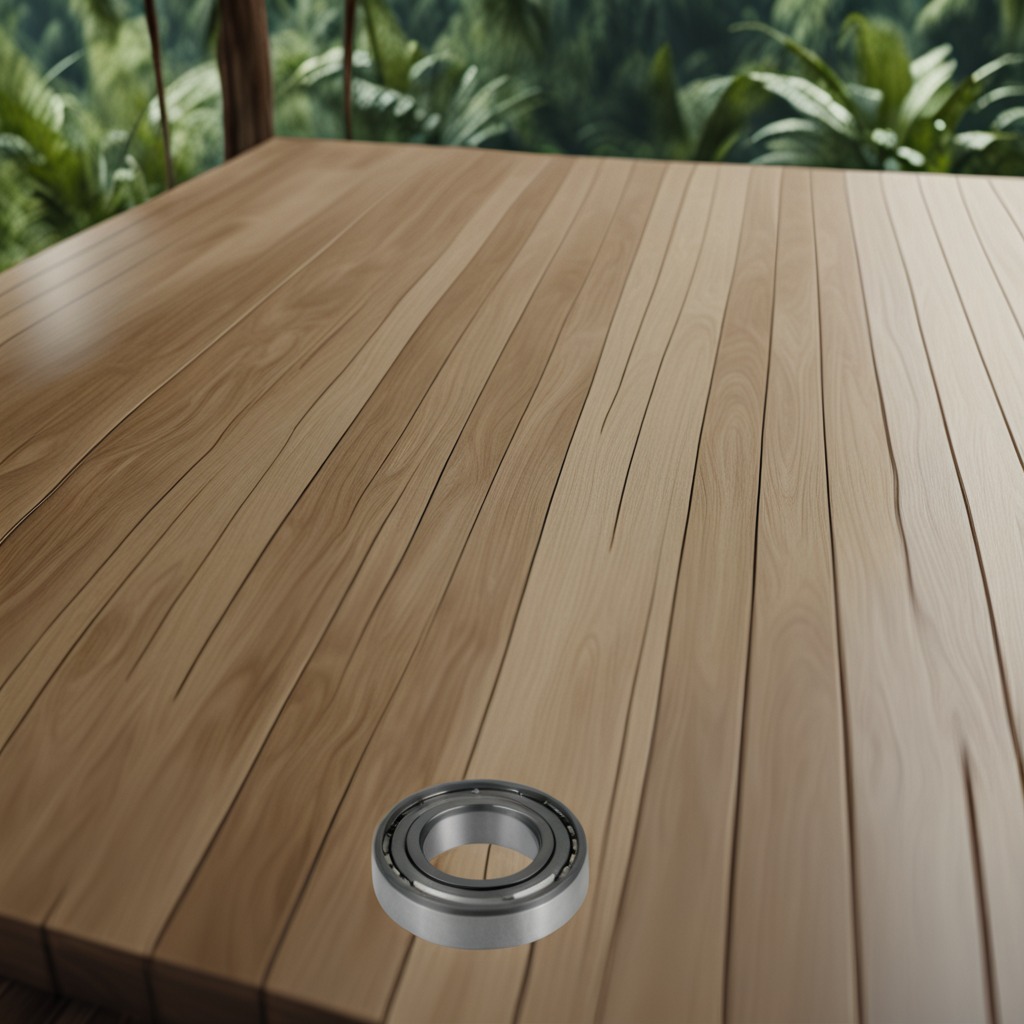
A metal ball bearing is lying on the wooden table.